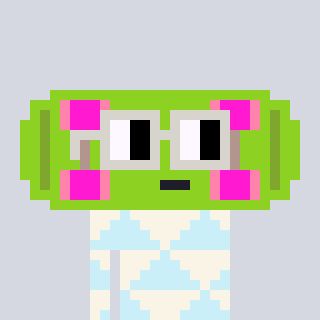
a pixel art character with square light gray glasses, a skateboard-shaped head and a cold-colored body on a cool background